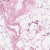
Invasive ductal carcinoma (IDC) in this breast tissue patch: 0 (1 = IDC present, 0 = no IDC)